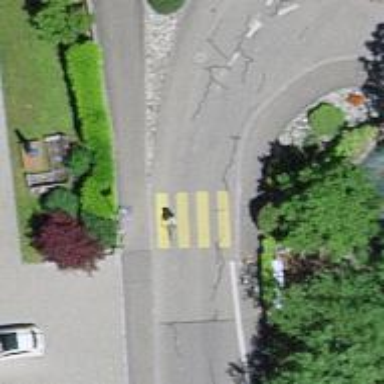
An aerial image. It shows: Zebra crossing on the road.